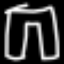
Label: pants